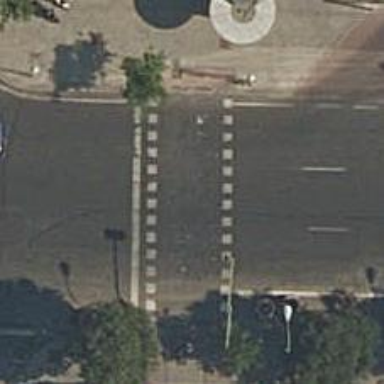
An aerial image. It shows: Asphalt footway with crossing controlled by traffic signals.